Question: I am new to CSS. I created a button and I given border-radius to 18px. Everything looks fine, but when I click on that button it showing orange color border as follows. How Can i remove that ?

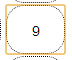
Answer: '''
Outline: none;
'''
That should fix this.